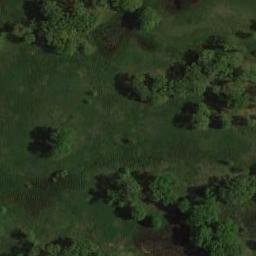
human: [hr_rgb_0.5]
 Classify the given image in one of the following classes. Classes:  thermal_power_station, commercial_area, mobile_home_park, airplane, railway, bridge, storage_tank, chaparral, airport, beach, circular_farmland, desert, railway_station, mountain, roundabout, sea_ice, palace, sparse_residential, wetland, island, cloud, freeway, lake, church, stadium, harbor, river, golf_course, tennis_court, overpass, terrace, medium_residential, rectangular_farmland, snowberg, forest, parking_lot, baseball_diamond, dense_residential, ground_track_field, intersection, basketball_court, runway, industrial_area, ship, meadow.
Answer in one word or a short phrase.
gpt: meadow